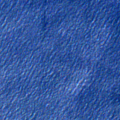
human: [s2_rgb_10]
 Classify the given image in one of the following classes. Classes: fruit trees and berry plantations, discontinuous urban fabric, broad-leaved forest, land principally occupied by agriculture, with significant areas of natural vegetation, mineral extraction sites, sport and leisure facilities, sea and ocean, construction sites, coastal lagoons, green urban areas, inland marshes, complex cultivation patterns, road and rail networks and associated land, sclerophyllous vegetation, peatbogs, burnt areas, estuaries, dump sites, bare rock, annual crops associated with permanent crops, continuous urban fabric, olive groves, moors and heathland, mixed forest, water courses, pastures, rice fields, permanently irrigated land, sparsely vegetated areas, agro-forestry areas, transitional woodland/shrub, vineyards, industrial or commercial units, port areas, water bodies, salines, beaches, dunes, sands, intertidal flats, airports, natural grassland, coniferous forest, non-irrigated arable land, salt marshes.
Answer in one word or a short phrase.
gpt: sea and ocean